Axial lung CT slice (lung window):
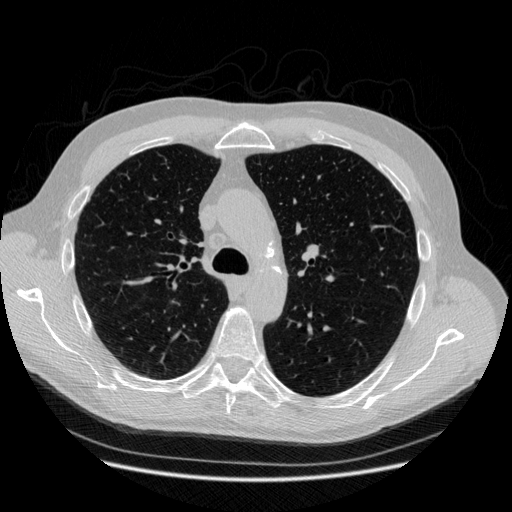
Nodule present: no